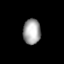
Tissue: lung
Cell type: Endothelial cells
Senescence score: 0.155
Nuclear area (px): 432
Mean DAPI intensity: 166.238